Aerial crown-view tile of a tropical tree (Barro Colorado Island, Panama), acquired 20250317:
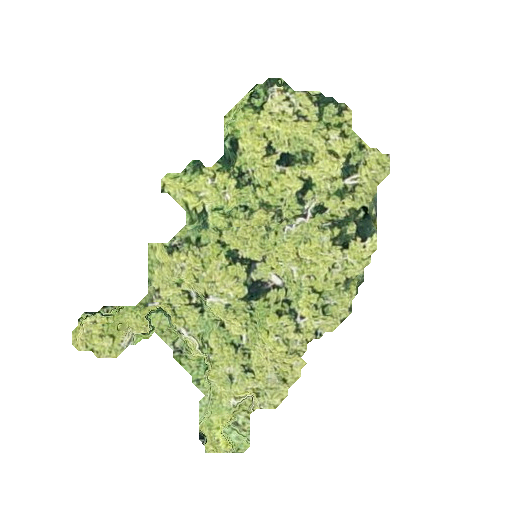
Species: Poulsenia armata
GBIF accepted scientific name: Poulsenia armata
Crown area: 85.998 m²